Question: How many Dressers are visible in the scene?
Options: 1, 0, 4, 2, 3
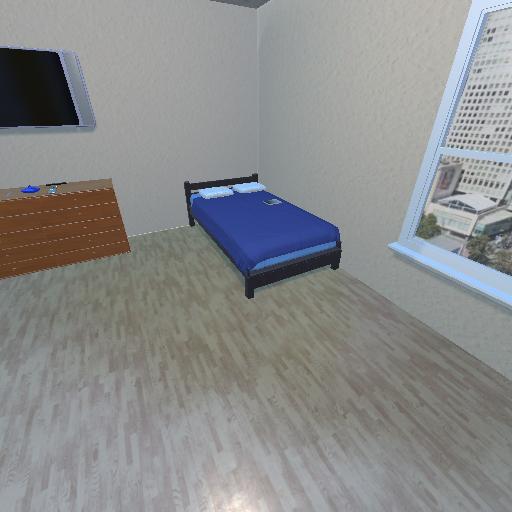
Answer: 1